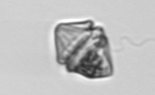
Label: Gyrodinium